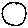
Label: circle